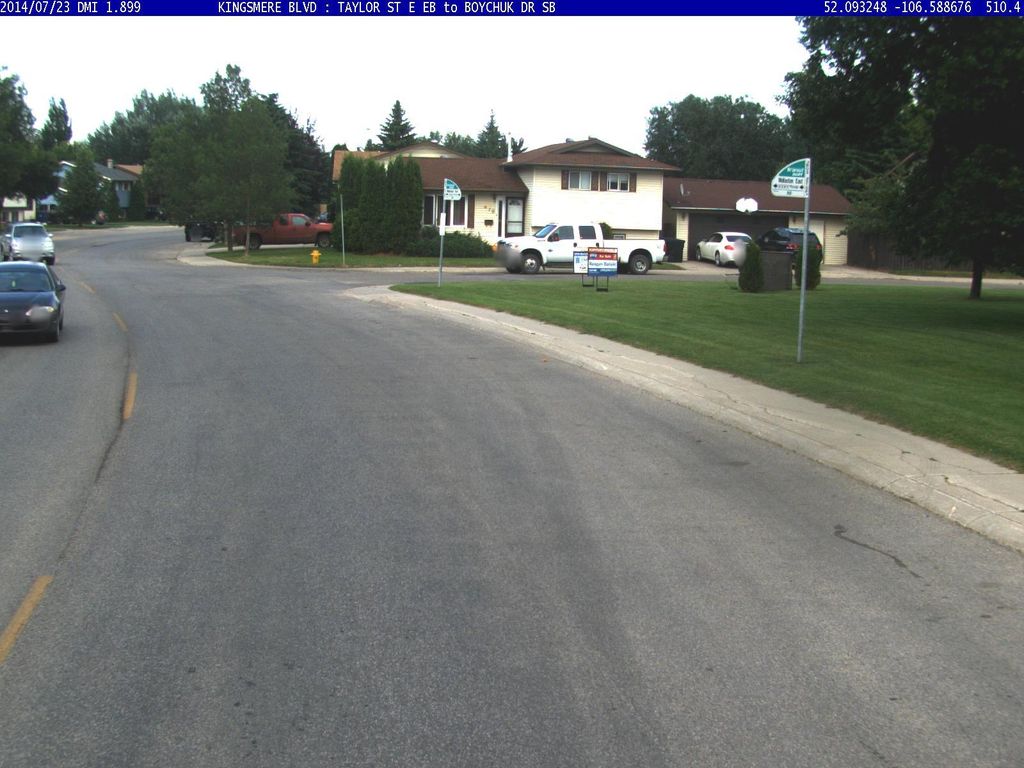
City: saskatoon